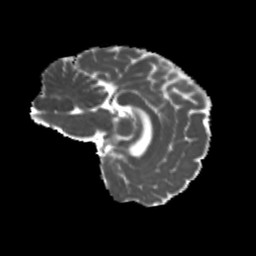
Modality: MD
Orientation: sagittal
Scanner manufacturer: siemens
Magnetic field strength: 3 T
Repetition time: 4 s
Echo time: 0.0594 s